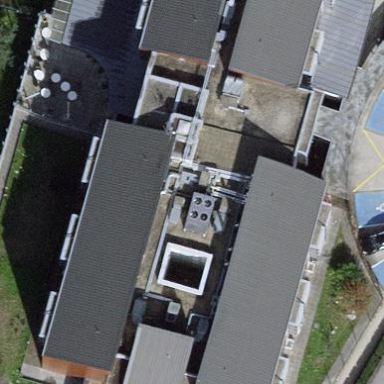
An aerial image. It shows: Building.